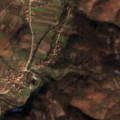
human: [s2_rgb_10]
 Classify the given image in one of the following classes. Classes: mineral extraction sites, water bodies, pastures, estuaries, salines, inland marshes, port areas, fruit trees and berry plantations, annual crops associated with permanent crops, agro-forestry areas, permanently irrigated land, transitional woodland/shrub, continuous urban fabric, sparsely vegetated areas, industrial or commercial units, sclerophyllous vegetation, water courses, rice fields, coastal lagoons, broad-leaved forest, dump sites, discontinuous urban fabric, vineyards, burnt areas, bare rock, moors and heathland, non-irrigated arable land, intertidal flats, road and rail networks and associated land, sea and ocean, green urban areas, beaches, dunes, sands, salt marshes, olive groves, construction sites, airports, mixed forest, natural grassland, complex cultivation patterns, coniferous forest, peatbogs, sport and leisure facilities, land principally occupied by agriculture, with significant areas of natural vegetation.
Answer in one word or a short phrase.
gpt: non-irrigated arable land, land principally occupied by agriculture, with significant areas of natural vegetation, broad-leaved forest, transitional woodland/shrub